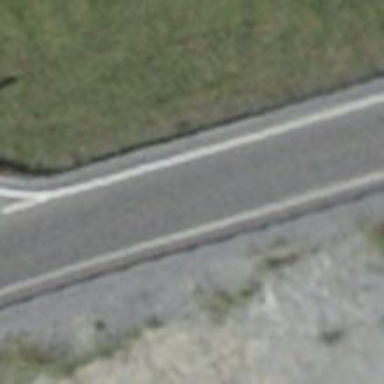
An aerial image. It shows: Tertiary link road with no sidewalk.